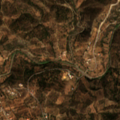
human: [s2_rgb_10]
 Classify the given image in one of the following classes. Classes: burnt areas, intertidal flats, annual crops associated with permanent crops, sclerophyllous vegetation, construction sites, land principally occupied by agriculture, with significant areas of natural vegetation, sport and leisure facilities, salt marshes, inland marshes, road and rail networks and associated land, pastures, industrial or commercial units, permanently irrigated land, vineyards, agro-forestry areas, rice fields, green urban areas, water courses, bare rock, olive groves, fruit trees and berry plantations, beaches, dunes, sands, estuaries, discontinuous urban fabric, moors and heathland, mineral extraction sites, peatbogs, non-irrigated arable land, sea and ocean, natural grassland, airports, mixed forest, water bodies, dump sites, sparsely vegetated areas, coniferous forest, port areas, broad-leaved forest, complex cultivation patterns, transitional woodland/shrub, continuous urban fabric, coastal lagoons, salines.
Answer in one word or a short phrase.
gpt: complex cultivation patterns, land principally occupied by agriculture, with significant areas of natural vegetation, broad-leaved forest, transitional woodland/shrub